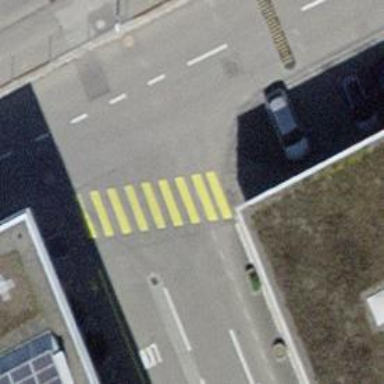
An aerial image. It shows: Uncontrolled zebra crossing on the road.